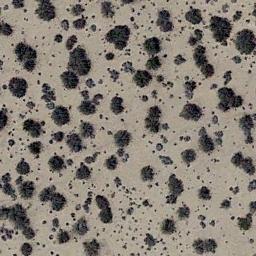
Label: chaparral